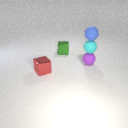
small red metal cube in front of small green metal cube